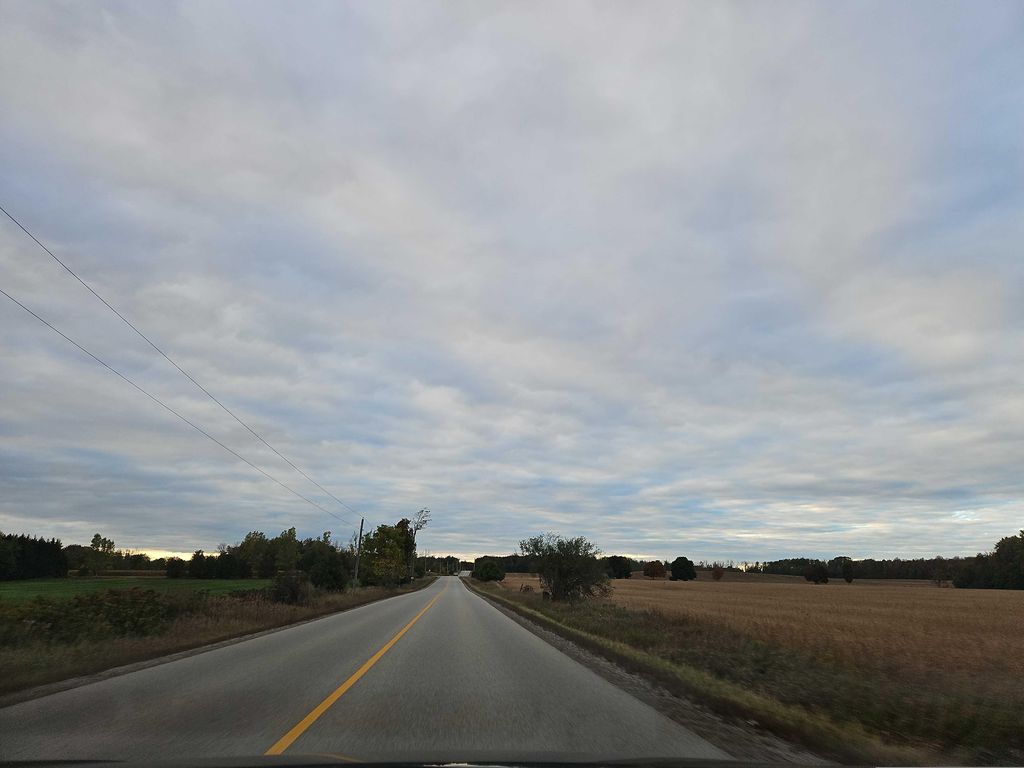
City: kitchener-waterloo